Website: apple
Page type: billing-address
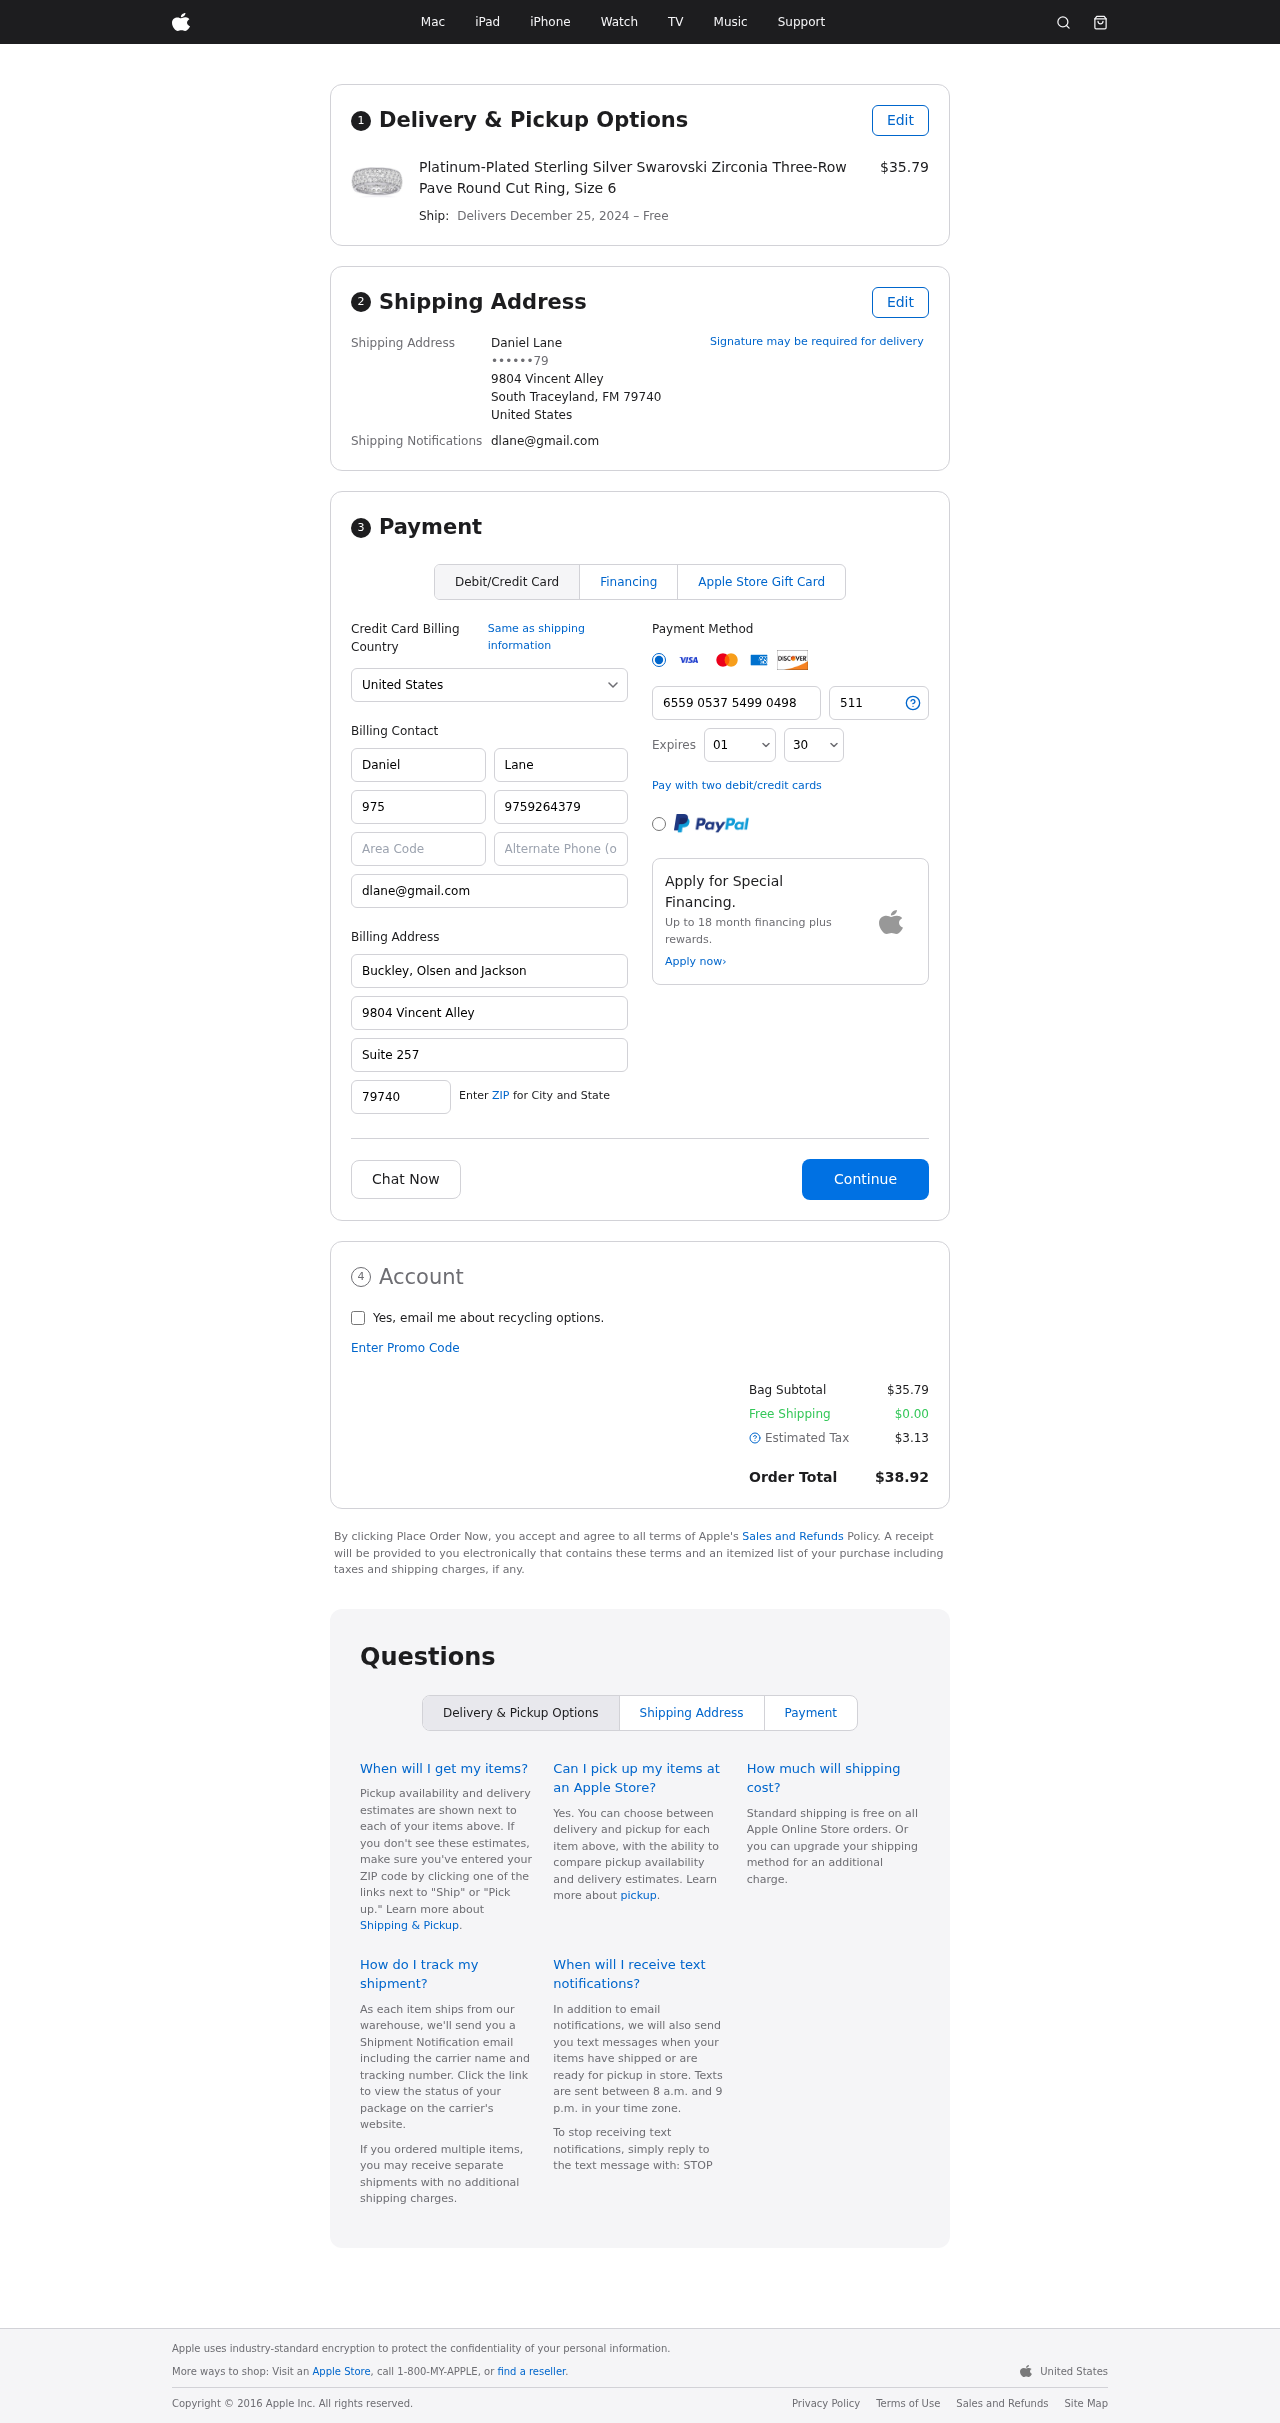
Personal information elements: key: PII_CARD_CVV
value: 511
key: PII_CARD_EXPIRY_MONTH
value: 01
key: PII_CARD_EXPIRY_YEAR
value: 30
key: PII_CARD_NUMBER
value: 6559 0537 5499 0498
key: PII_CITY_STATE_ZIP
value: South Traceyland, FM 79740
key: PII_COUNTRY
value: United States
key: PII_EMAIL
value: dlane@gmail.com
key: PII_FULLNAME
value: Daniel Lane
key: PII_STREET
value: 9804 Vincent Alley
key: PII_PHONE_MASKED
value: ••••••79
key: PII_BILLING_FIRSTNAME
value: Daniel
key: PII_BILLING_LASTNAME
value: Lane
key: PII_BILLING_PHONE_AREA
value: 975
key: PII_BILLING_PHONE
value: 9759264379
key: PII_BILLING_EMAIL
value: dlane@gmail.com
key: PII_BILLING_COMPANY
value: Buckley, Olsen and Jackson
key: PII_BILLING_STREET
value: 9804 Vincent Alley
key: PII_BILLING_STREET2
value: Suite 257
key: PII_BILLING_POSTCODE
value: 79740
Product elements: key: PRODUCT1_NAME
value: Platinum-Plated Sterling Silver Swarovski Zirconia Three-Row Pave Round Cut Ring, Size 6
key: PRODUCT1_PRICE
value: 35.79
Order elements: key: ORDER_DELIVERY_DATE
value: December 25, 2024
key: ORDER_SUBTOTAL
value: $35.79
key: ORDER_SHIPPING_COST
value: $0.00
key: ORDER_TAX
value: $3.13
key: ORDER_TOTAL
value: $38.92